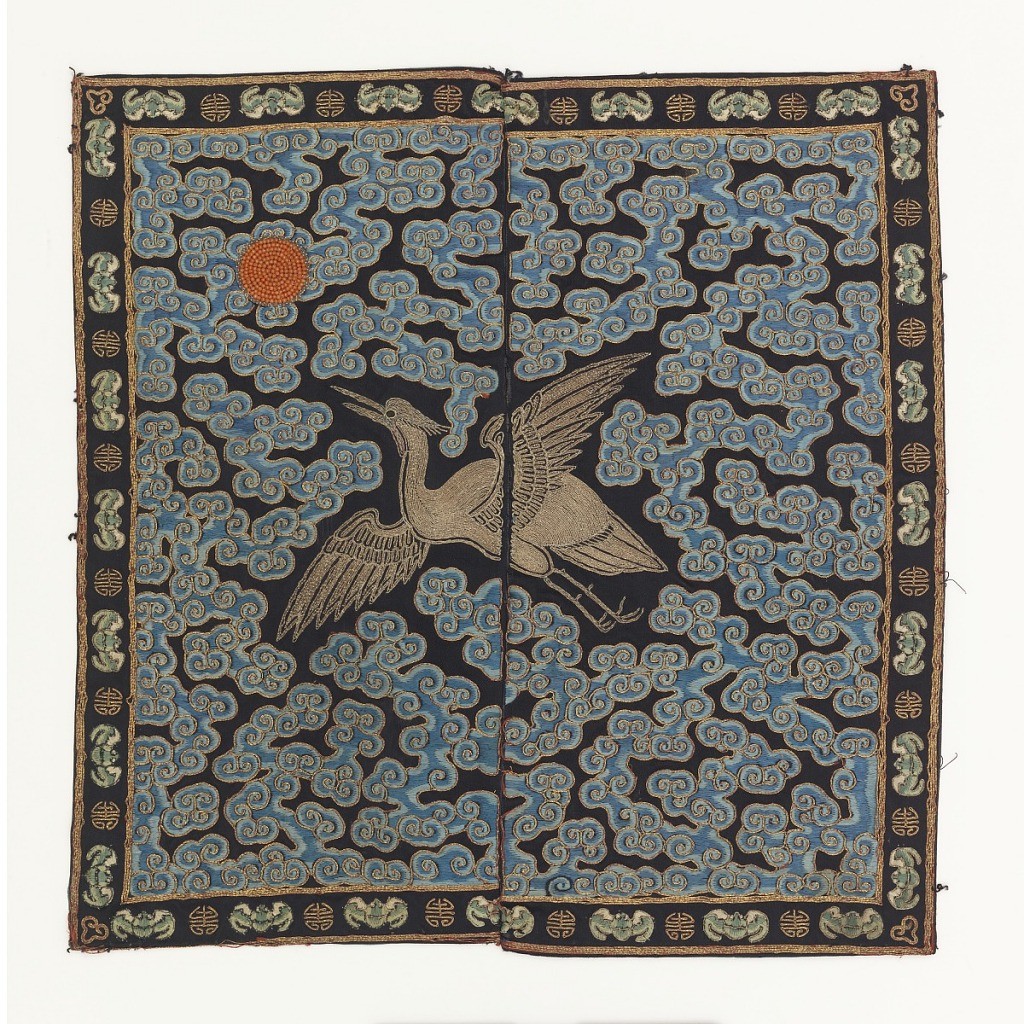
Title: Rank badge
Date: mid- 19th century
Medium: silk and metallic embroidery on silk foundation, coral beads Technique: embroidered with satin and couching stitches on satin weave
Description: Rank badge for a civil official. Embroidered silk and metallic yarns showing a bird facing a sun disk, on a ground of clouds. Seam at center.